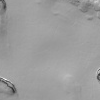
Atmospheric dust classification: not_dusty